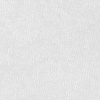
Atmospheric dust classification: dusty